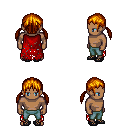
a pixel art fantasy rpg character, male body template, human, dark skin, red tattered cape, teal pants, dark blonde twin-tailed hairstyle, ghillies, four views (front, back, left, right), 2x2 character sprite sheet, small pixel art, hard edges, no anti-aliasing